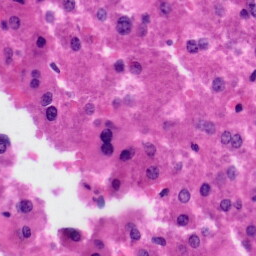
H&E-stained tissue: Liver